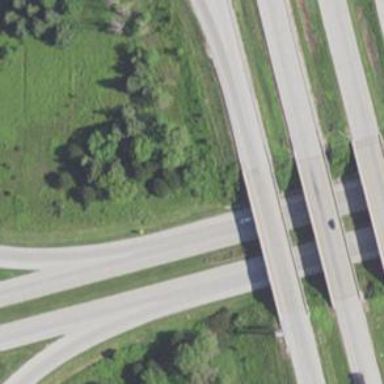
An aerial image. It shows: Motorway junction.